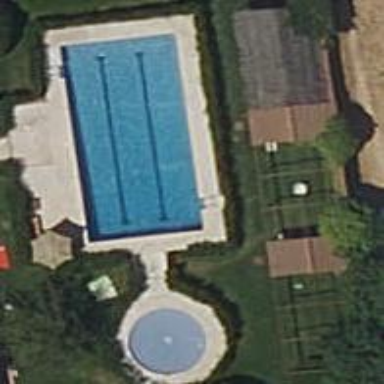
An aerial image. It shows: Swimming pool located in leisure land.